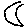
Label: moon